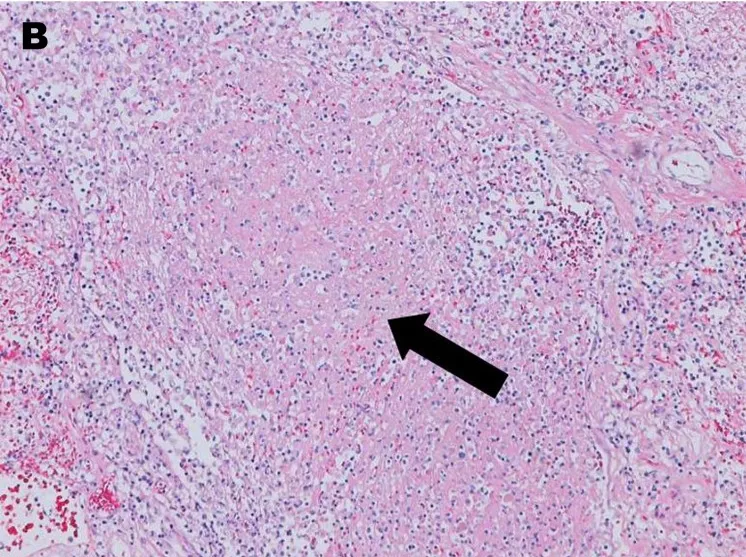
Hematoxylin and eosin-stained lung tissue (original magnification x10) from a patient in New Brunswick, Canada, with a fatal case of pneumonia caused by adenovirus 14. B) Arrow shows an area of necrosis.
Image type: pathology (h&e)